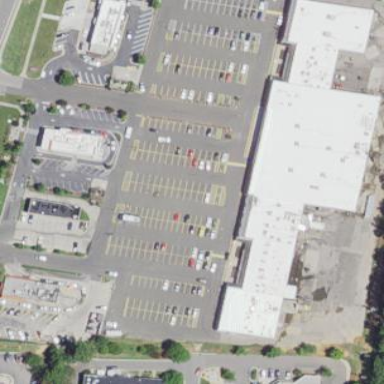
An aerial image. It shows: Retail area.